Question: In the image below I have a search results from Google. I wonder what this type of detailed search result is called and how it's done? Thanks!

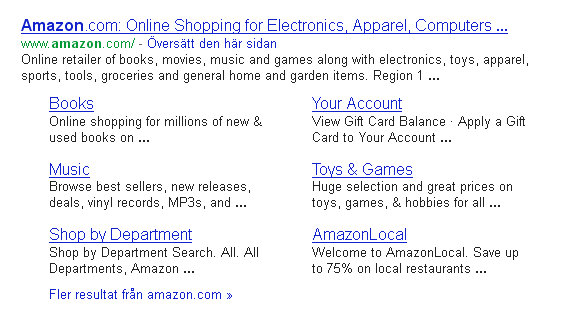
Answer: You're talking about . Please have a look to: <URL>
As stated in the article, it is not something you can force, Google decides whether your site is worth to have them or not.